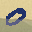
Label: 0